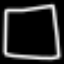
Label: square